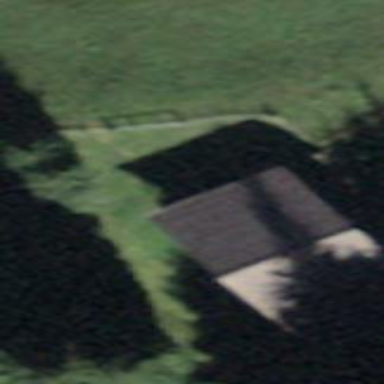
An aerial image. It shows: Barn.